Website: crate-barrel
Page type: billing-address
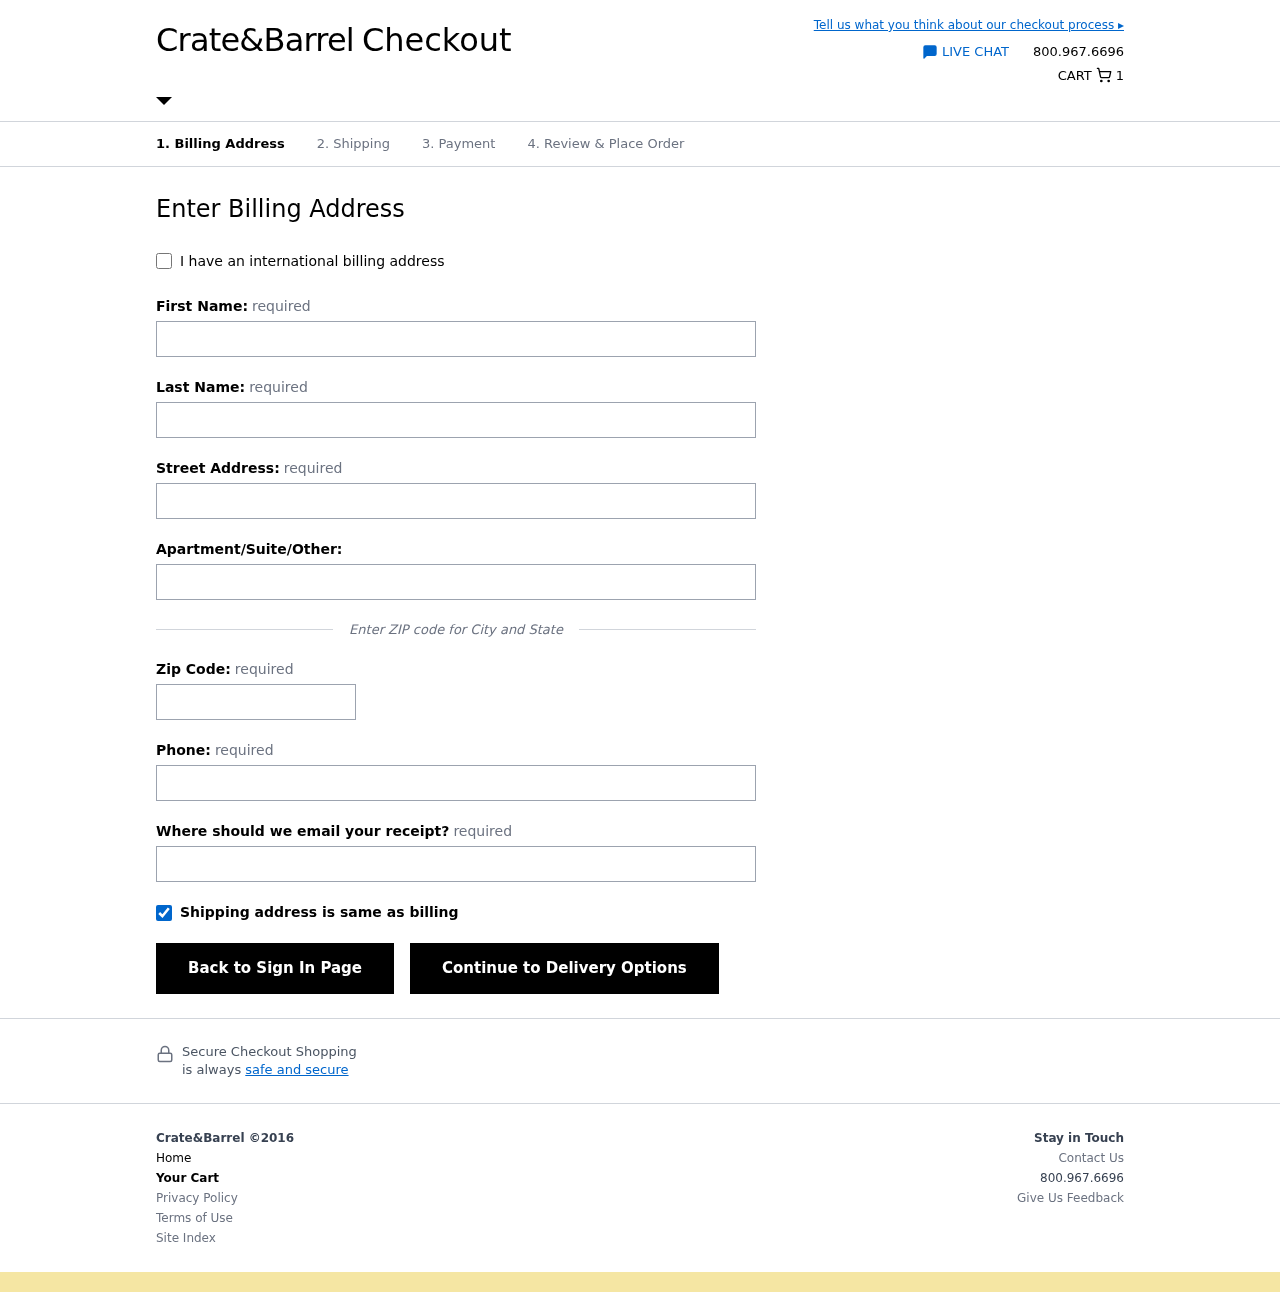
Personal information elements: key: PII_EMAIL
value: morgan.wagner@gmail.com
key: PII_FIRSTNAME
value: Morgan
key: PII_LASTNAME
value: Wagner
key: PII_PHONE
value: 7544249135
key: PII_POSTCODE
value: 73373
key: PII_STREET
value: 66398 Friedman Track
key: PII_STREET2
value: Apt. 486
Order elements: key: ORDER_NUM_ITEMS
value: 1